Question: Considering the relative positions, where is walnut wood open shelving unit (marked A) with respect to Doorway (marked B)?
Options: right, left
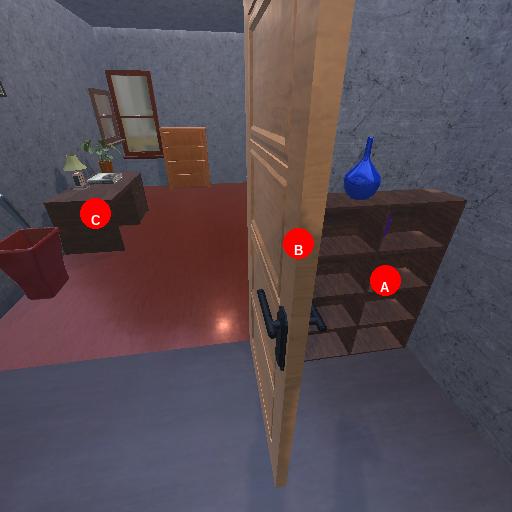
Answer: right